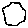
Label: hexagon